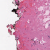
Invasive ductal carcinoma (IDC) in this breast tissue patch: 0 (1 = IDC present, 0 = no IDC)